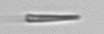
Label: fiber